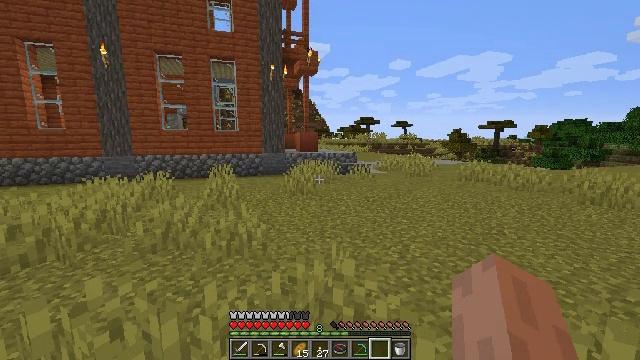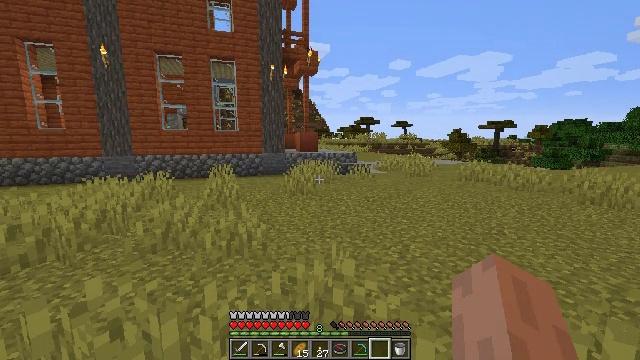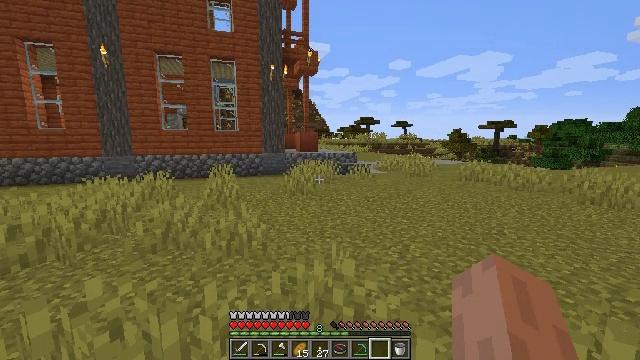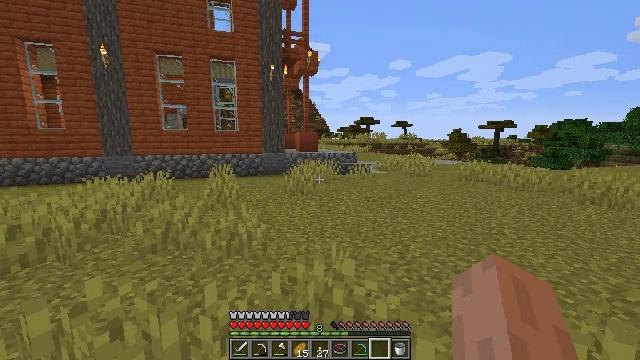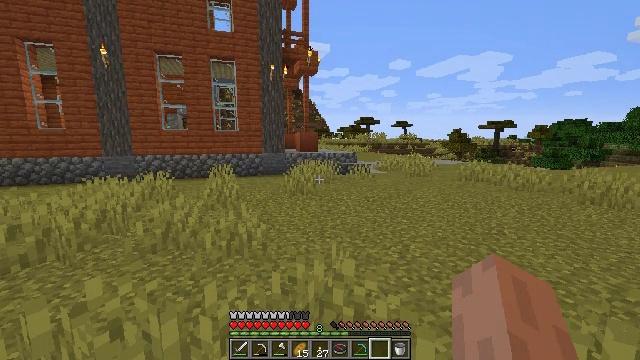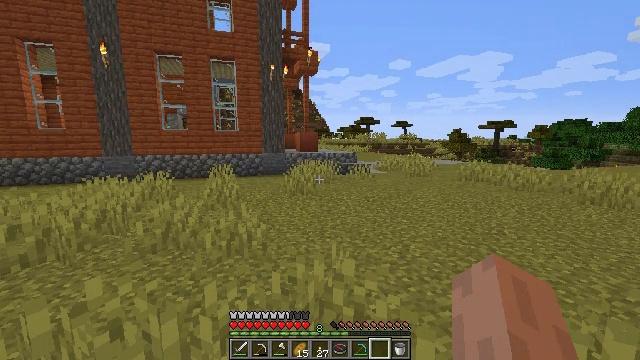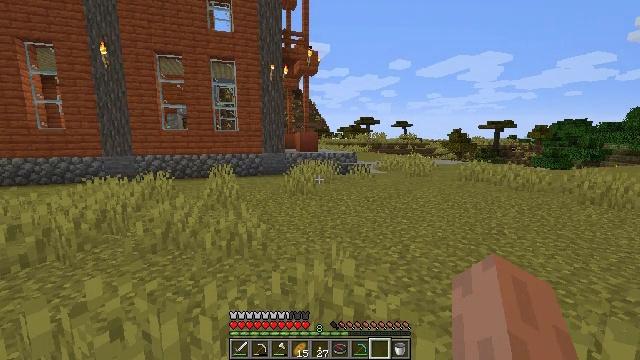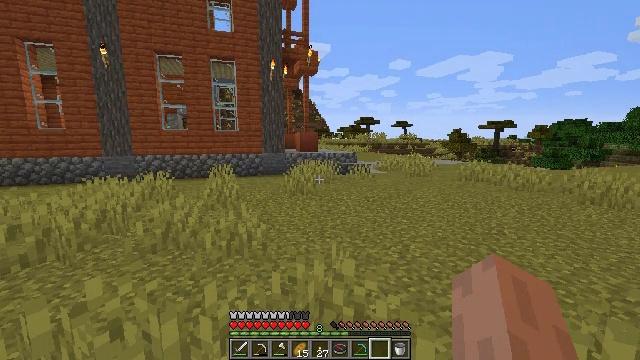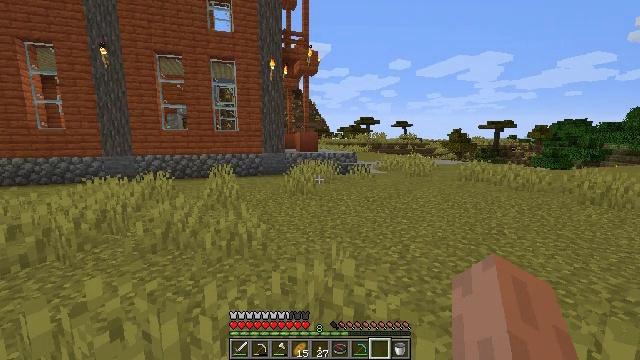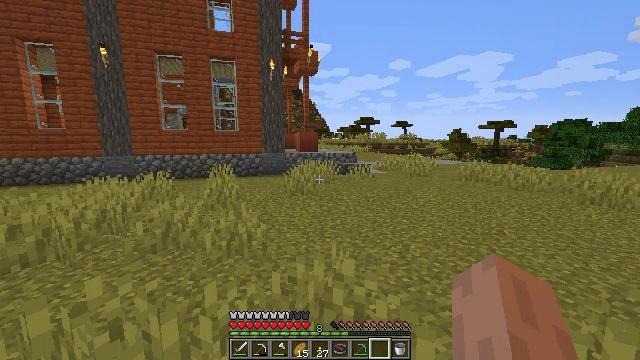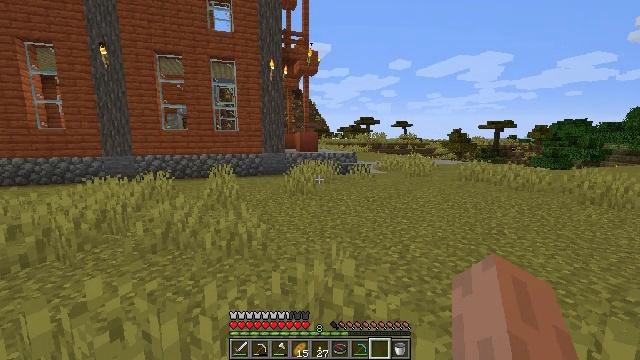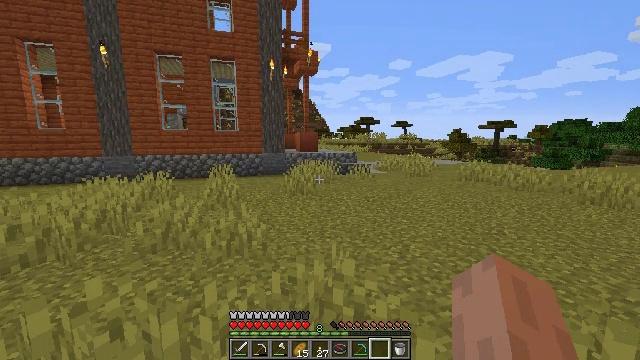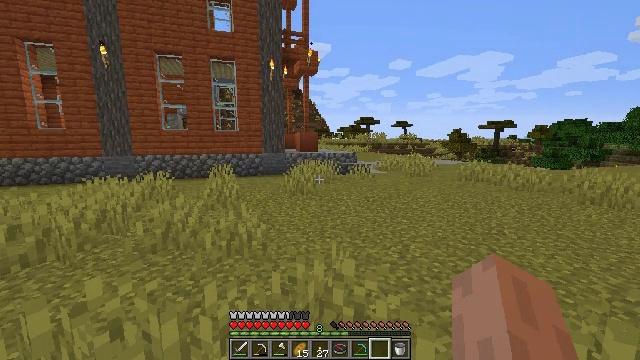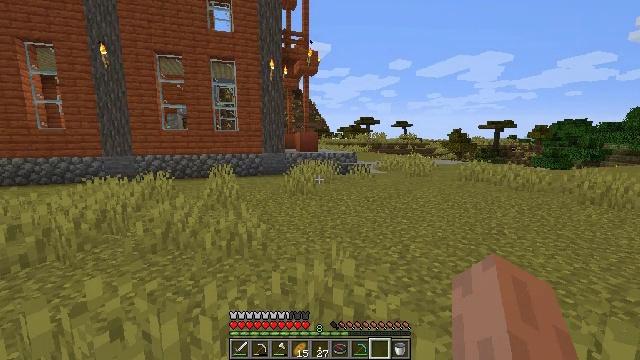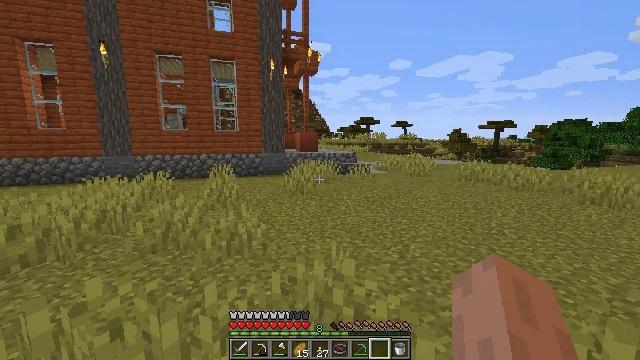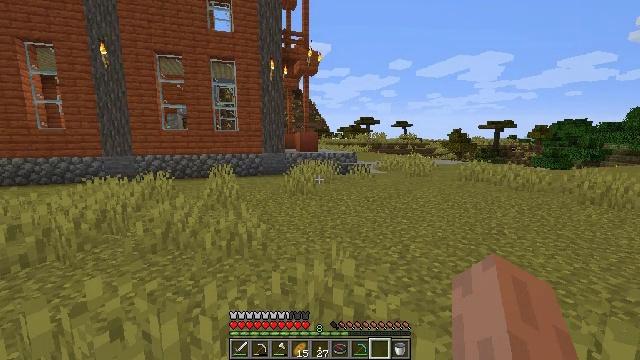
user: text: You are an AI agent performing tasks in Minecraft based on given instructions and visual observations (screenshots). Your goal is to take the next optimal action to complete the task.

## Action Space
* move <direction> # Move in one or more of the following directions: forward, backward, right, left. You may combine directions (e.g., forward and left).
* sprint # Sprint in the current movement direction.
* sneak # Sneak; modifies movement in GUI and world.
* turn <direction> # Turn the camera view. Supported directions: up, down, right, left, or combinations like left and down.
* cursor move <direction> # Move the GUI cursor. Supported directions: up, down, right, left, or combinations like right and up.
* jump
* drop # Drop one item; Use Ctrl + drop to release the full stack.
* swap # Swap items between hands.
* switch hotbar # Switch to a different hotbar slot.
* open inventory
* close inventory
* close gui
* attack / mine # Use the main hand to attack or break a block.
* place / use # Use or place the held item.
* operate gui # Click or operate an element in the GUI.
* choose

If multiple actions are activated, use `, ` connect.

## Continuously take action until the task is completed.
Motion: motion action
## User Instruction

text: Create an enchanting table with your crafting setup.
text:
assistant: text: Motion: no_op
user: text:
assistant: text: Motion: no_op
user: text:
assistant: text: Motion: no_op
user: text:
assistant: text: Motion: no_op
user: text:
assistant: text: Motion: no_op
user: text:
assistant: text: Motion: no_op
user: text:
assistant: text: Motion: no_op
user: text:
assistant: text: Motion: no_op
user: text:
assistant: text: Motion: no_op
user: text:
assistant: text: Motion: no_op
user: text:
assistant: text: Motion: no_op
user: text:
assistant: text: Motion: no_op
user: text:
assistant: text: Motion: no_op
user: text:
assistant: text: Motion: no_op
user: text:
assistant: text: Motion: no_op
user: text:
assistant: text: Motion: no_op
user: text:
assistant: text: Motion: no_op
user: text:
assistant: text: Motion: no_op
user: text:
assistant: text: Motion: no_op
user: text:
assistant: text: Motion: no_op
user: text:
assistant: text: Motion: no_op
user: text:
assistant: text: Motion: no_op
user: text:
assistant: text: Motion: no_op
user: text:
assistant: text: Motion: no_op
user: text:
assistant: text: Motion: no_op
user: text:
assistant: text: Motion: no_op
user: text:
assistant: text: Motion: no_op
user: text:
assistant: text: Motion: no_op
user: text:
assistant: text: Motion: no_op
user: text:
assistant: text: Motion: no_op